Aerial crown-view tile of a tropical tree (Barro Colorado Island, Panama), acquired 20241112:
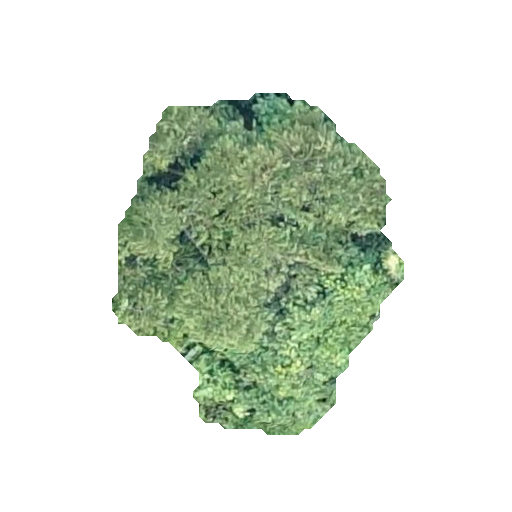
Species: Quararibea stenophylla
GBIF accepted scientific name: Quararibea stenophylla
Crown area: 108.782 m²